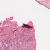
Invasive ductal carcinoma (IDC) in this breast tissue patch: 1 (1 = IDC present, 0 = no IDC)